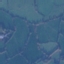
Land use / land cover class: Pasture